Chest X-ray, PA view. Patient: 37 years old, sex M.
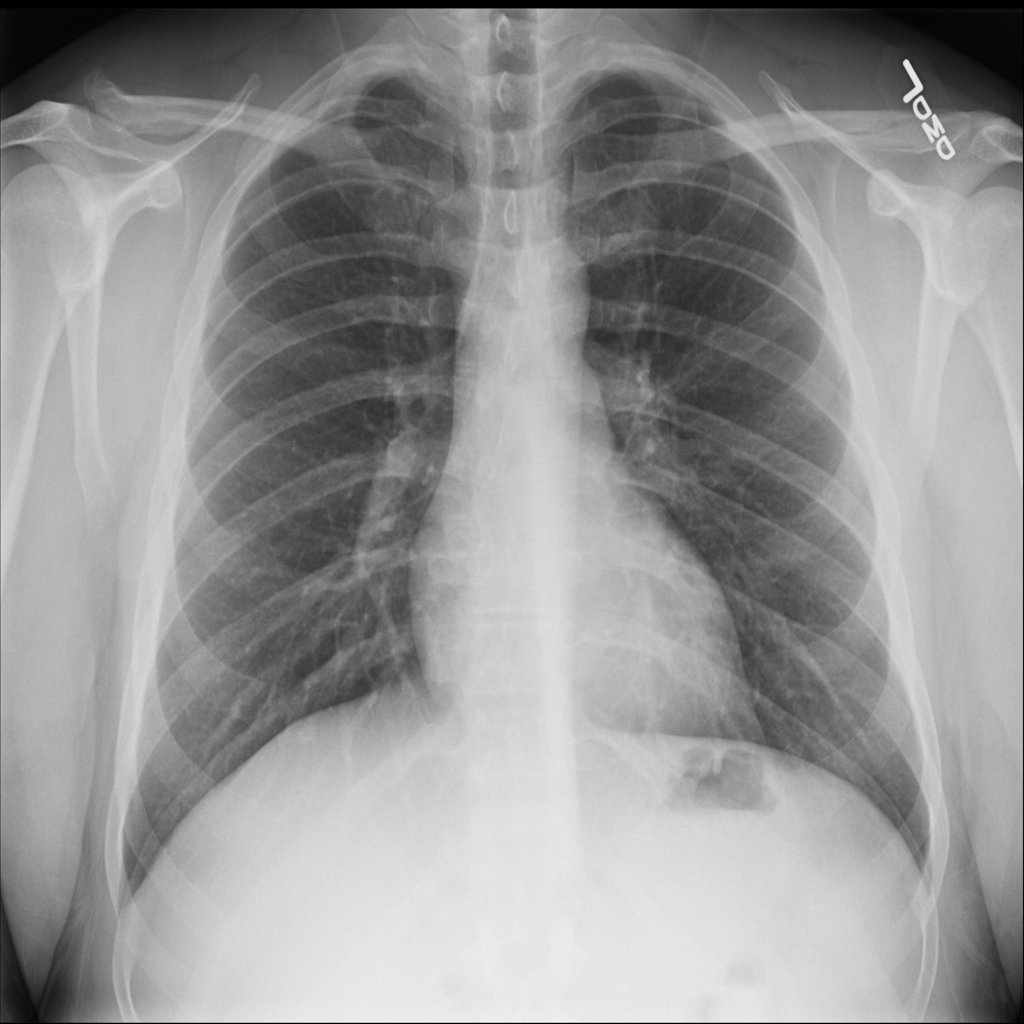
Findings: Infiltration